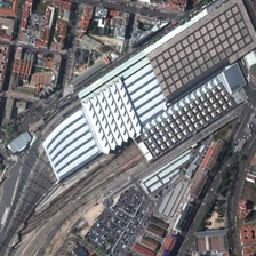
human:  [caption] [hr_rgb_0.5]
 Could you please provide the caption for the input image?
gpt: The tracks coming out of the huge white platform converge to the confluence area.

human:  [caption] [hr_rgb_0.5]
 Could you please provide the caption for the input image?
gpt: here lies a smart railway station with white and brown roof surrounded by red buildings .

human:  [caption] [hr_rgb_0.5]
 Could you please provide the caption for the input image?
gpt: The tracks from the huge white platform gathered to the confluence area.

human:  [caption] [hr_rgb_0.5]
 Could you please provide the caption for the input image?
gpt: The tracks coming out of the huge white platform merge in the confluence area.

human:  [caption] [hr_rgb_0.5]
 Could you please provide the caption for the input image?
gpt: Tracks coming from the huge white platform were collected into the gathering area.